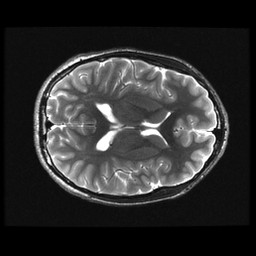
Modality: T2w
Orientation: axial
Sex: male
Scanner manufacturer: ge
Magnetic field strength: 3 T
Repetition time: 5 s
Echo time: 0.1012 s